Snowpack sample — Snodgrass Mountain, Crested Butte, Colorado (2/4/25, 12:06 PM MST)
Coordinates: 38.923, -106.968
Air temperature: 35 °F
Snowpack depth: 80 cm
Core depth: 70 cm
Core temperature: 32 °F
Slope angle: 14°, slope face: 78°
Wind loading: low
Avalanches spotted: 0
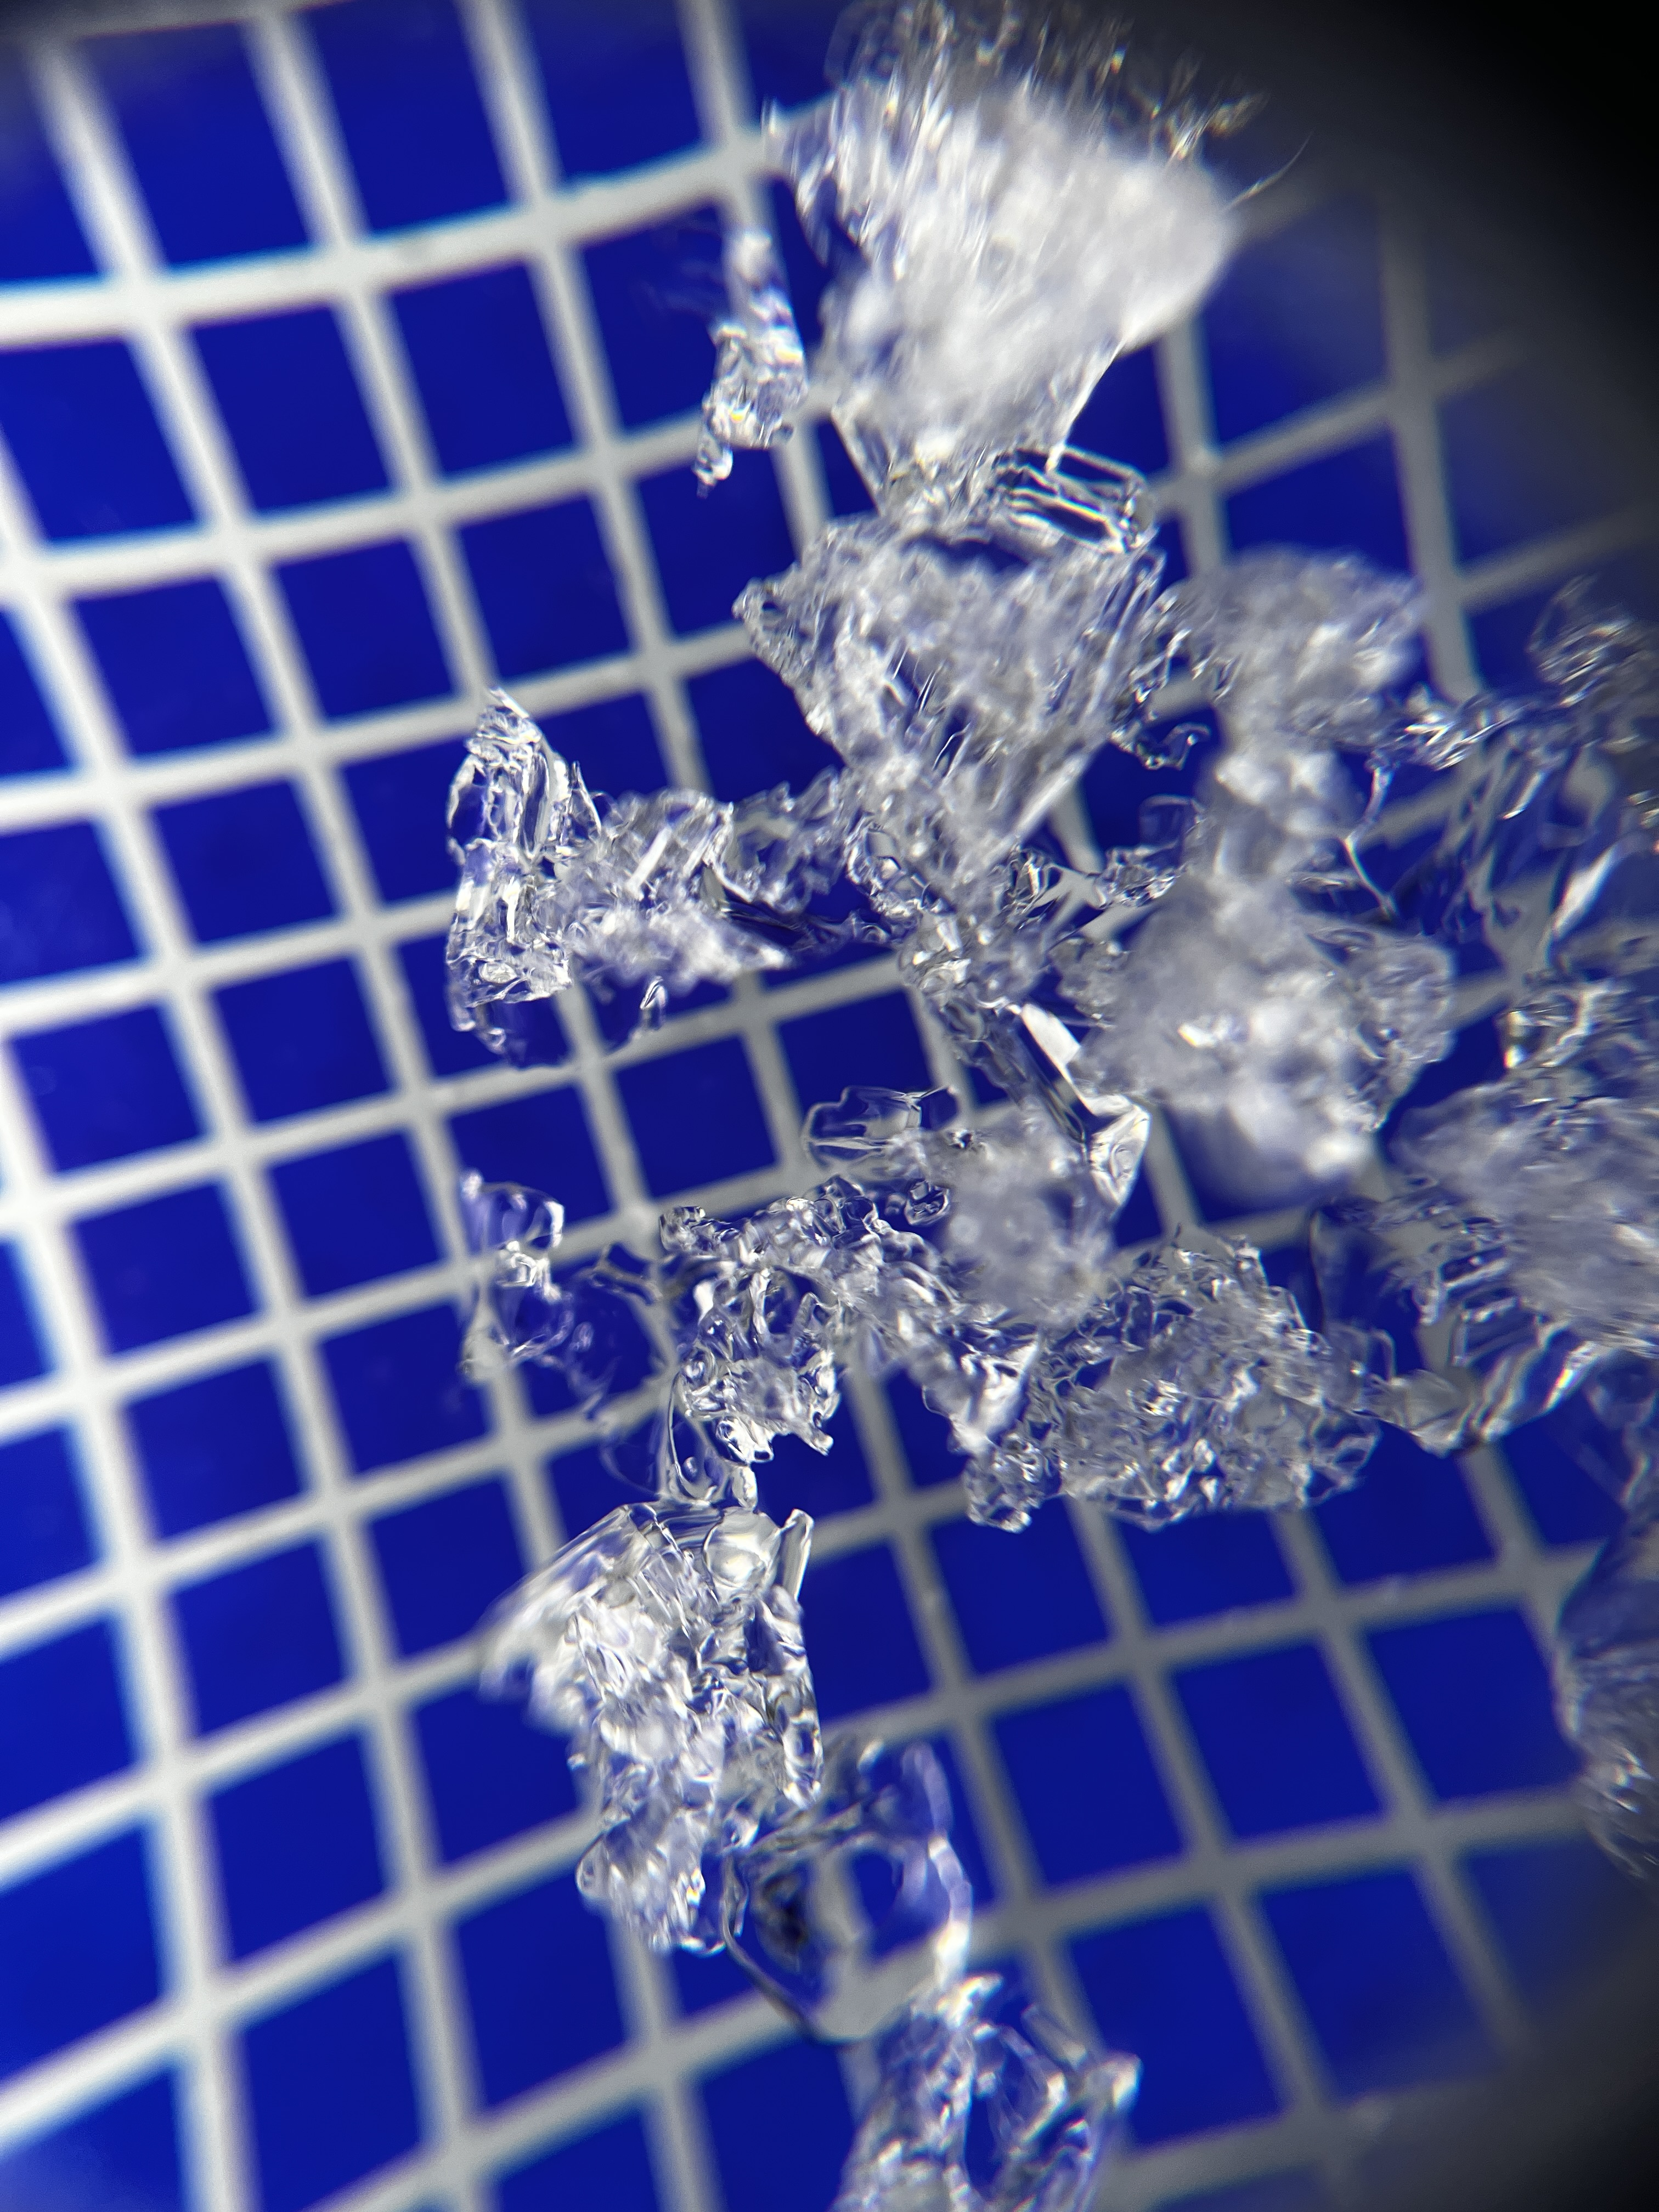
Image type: magnified_profile
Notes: No avalanches nearby, unusually warm weather for the last month reported by residents, Collected 25 yards from treeline